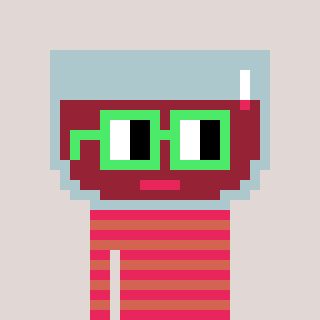
a pixel art character with square light green glasses, a wine-shaped head and a peachy-colored body on a warm background